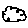
Label: cloud